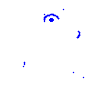
Particle: proton